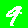
Digit: 9